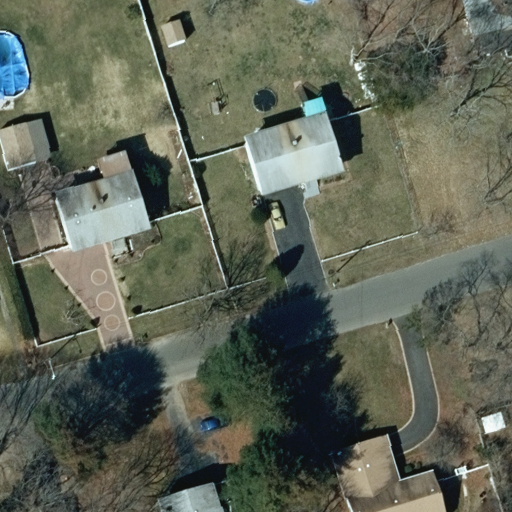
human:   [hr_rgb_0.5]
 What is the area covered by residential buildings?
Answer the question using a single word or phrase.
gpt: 843m2

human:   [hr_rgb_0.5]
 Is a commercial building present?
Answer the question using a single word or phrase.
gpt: no

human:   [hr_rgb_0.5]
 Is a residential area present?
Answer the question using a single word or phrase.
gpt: yes

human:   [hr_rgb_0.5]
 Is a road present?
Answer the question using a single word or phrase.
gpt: yes

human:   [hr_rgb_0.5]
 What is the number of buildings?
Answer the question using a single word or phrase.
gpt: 6

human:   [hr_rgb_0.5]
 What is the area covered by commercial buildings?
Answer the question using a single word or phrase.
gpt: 0m2

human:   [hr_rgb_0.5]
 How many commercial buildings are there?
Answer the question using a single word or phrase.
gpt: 0

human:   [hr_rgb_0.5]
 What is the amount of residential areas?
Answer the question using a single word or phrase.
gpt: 1

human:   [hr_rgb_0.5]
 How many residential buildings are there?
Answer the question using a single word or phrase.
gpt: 5

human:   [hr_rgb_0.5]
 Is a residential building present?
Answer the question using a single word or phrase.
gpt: yes

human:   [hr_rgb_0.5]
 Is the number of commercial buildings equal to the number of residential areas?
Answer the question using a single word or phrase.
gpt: no

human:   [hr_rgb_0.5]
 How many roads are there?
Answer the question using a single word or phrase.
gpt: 1

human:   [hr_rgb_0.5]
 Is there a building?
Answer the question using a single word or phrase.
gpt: yes

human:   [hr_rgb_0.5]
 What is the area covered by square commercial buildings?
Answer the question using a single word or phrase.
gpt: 0m2

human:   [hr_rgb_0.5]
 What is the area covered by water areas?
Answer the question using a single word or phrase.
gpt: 0m2

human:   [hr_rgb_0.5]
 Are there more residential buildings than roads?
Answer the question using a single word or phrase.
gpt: yes

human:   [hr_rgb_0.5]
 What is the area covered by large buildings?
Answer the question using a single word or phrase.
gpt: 0m2

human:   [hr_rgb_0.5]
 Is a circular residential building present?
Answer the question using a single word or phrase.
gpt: no

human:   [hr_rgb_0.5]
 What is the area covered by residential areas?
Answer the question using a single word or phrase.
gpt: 10621m2

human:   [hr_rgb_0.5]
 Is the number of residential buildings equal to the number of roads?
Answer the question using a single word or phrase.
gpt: no

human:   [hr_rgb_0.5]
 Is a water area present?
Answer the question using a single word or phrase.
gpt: no

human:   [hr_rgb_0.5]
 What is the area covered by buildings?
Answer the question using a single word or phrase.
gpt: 843m2

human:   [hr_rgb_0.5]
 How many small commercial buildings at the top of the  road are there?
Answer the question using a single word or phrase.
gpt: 0

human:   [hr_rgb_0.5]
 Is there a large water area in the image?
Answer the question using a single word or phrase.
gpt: no

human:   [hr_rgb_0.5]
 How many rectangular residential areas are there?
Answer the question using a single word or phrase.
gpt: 1

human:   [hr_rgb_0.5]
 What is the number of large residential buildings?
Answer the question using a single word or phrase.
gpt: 0

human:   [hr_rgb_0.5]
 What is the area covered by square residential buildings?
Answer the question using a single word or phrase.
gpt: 0m2

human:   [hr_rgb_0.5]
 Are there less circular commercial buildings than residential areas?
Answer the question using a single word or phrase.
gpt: yes

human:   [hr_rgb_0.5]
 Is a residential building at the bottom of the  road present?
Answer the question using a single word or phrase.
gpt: yes

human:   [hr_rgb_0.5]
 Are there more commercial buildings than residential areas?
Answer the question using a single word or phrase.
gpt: no

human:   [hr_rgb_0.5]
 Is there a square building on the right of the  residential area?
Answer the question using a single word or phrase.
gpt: no

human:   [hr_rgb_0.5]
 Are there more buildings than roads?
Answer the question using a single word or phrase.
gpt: yes

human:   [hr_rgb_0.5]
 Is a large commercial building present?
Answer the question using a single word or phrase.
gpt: no

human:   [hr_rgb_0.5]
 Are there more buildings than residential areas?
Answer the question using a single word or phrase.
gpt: yes

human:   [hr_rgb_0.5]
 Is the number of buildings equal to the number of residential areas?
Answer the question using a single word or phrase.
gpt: no

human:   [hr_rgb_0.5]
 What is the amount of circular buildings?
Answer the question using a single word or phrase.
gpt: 0

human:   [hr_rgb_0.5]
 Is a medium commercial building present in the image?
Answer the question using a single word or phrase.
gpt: no

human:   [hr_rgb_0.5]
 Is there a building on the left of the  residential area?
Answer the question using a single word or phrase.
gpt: yes

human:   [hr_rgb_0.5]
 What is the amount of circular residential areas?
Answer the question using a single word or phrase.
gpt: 0

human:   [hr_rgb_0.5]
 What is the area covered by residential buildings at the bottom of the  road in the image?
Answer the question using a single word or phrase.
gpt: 304m2

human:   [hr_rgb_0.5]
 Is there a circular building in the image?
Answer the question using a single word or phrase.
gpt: no

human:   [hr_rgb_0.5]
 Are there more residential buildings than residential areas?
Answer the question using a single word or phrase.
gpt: yes

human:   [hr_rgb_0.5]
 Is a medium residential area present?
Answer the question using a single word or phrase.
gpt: no

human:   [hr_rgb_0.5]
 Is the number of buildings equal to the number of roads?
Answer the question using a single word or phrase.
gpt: no

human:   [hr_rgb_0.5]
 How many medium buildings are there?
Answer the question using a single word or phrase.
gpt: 4

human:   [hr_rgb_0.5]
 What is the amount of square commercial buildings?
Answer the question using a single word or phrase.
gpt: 0

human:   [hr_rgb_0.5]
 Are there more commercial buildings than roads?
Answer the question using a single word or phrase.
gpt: no

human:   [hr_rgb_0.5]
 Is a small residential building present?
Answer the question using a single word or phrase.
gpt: yes

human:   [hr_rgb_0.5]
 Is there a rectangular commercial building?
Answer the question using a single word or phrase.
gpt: no

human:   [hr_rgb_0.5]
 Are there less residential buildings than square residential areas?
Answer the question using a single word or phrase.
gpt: no

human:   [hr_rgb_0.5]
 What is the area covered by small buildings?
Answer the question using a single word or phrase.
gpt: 45m2

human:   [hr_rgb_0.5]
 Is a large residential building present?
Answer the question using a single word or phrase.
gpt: no

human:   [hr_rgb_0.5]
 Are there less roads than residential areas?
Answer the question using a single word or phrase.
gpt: no

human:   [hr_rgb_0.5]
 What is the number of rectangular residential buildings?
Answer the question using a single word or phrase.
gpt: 2

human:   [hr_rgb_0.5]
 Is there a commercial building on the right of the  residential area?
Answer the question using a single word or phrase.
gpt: no

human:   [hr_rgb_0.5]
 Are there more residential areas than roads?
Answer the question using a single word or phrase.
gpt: no

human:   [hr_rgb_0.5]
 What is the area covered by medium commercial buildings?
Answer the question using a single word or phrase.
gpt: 0m2

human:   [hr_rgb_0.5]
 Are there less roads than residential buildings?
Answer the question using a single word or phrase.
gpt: yes

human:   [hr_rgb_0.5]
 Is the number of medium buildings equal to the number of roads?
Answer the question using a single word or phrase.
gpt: no

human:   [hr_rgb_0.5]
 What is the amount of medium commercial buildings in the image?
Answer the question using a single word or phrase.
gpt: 0

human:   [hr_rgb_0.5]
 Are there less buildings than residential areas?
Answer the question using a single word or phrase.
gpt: no

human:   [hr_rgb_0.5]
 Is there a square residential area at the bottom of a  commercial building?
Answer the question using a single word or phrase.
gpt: no

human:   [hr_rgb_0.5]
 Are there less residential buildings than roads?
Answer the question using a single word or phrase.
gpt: no

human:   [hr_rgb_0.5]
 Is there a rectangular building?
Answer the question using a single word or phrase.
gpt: yes